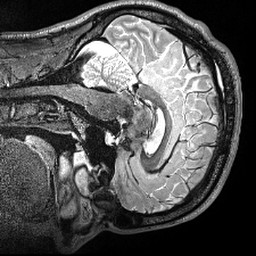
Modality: T2w
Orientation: sagittal
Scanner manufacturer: siemens
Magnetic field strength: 3 T
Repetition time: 3.2 s
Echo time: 0.566 s